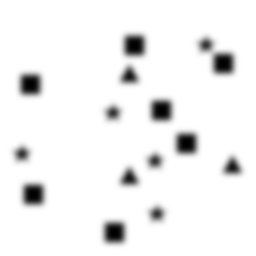
Squares: 7
Triangles: 3
Stars: 5
Total shapes: 15